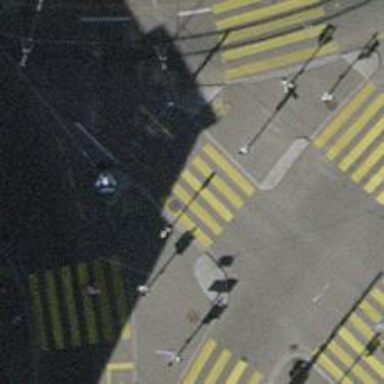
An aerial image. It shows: Crossing with zebra markings controlled by traffic signals.